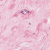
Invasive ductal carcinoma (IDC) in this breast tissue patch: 0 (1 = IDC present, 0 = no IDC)